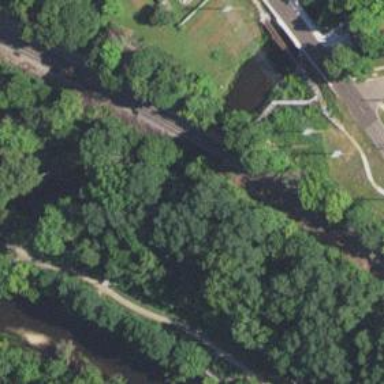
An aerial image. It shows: Covered footway bridge.